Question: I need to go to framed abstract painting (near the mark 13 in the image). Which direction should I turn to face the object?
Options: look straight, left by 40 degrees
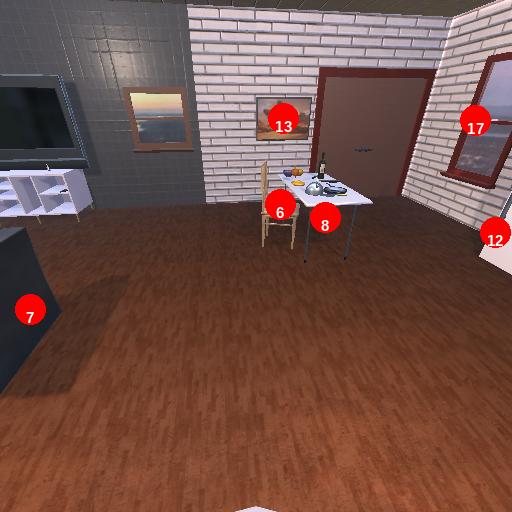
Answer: look straight